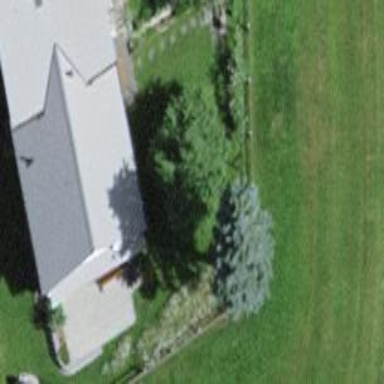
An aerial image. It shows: Detached building with gabled roof.